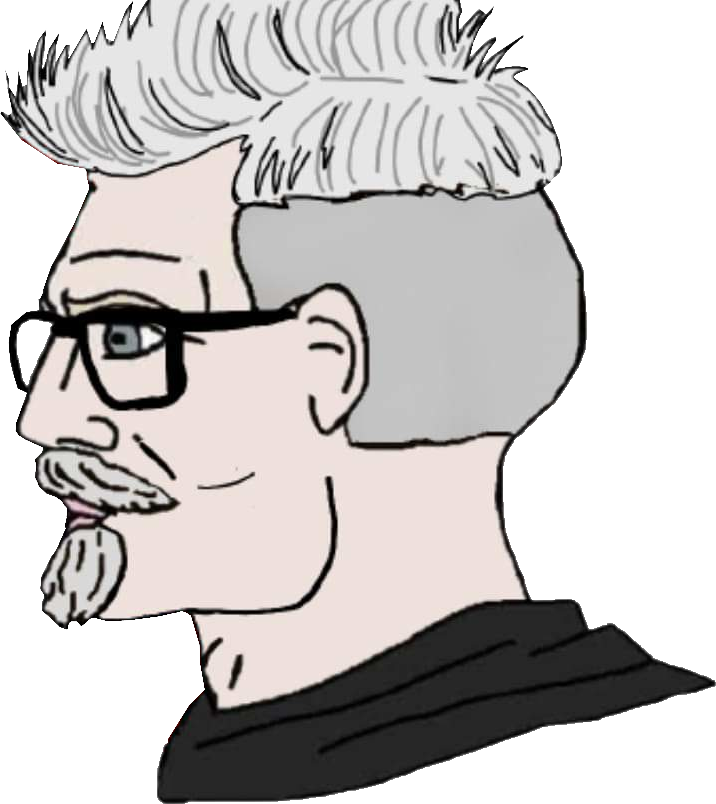
Label: 4_Yes_Chad